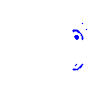
Particle: electron